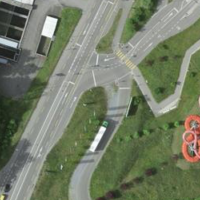
EUNIS habitat code: 57
Species observed at this site:
Galium mollugo
Prunella vulgaris